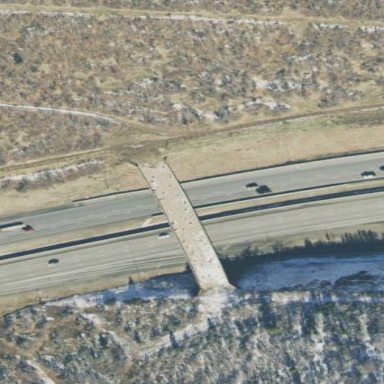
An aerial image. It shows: Wildlife crossing bridge.